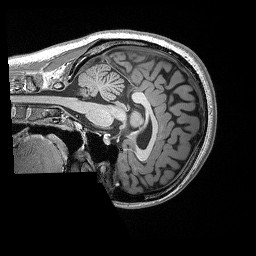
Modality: T1w
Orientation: sagittal
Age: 20
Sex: female